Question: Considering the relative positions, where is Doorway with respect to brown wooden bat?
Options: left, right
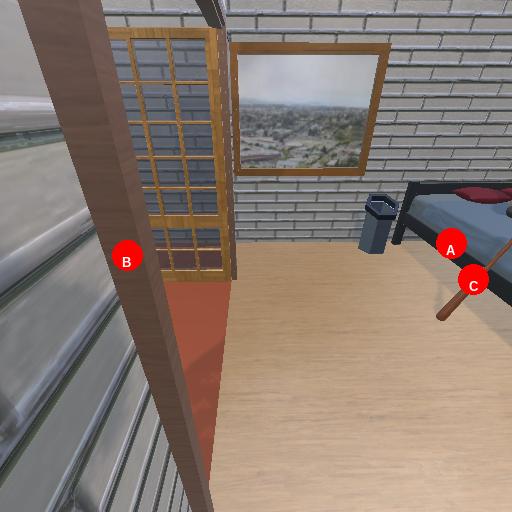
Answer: left